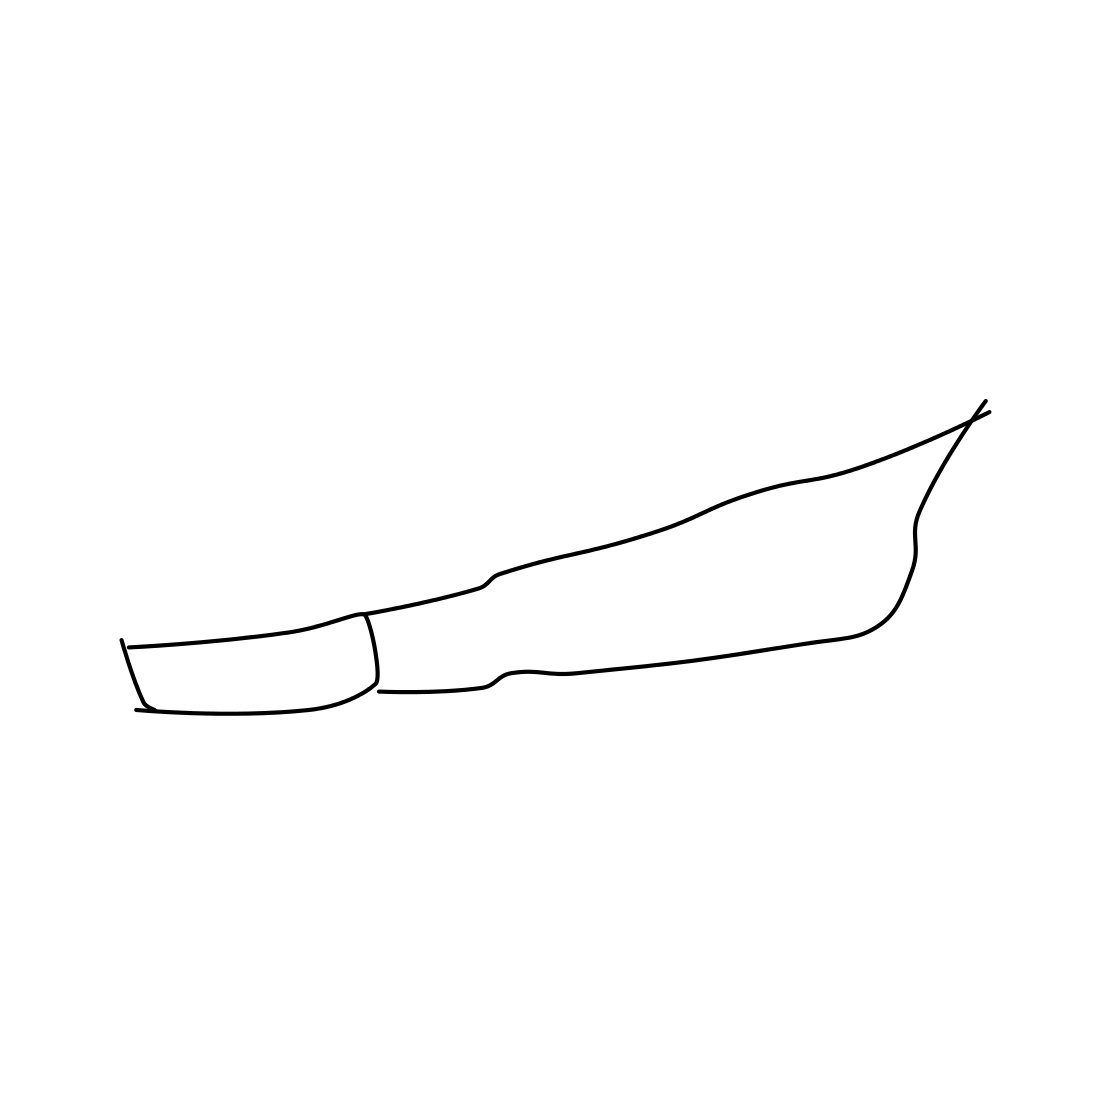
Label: knife